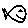
Label: fish